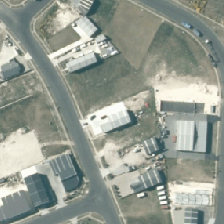
Land cover: urban_build_up